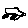
Label: car